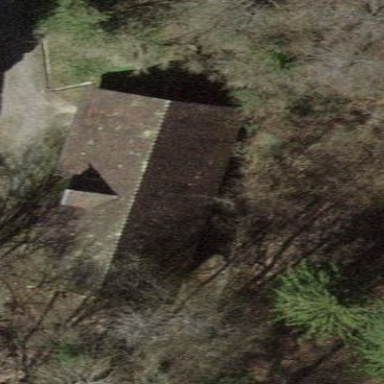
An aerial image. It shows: Building with pitched roof.